Question: While debugging VS2012 I have found that I can no longer access variable values:
- - 'true'-

Restarting Visual Studio
Restarting my computer
Checking that the loaded modules shows debug symbols are loaded
Uninstalling the TeamCity plugin that I installed yesterday
Looking under Tools/Options/Debugging for anything obvious (and disabling other extensions that had been working fine)
EDIT: I've also tried creating a new solution.
I've also noticed that the call stack shows several blank lines where I presume there are supposed to be external method names (pictured above) - I'm not sure if this is relevant, but it is worth mentioning.
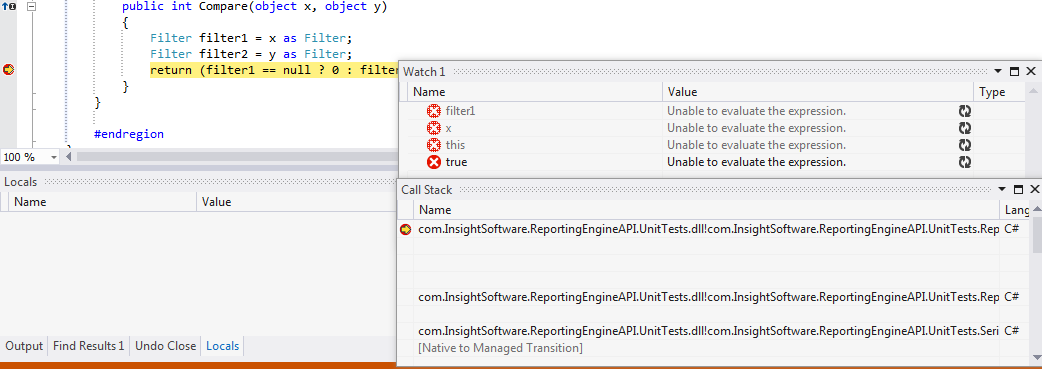
Answer: I've eventually managed to sort this out by myself - so I'll give my solution here in case anyone else has the same problem:
I found that in Tools->Options->Debugging->Symbols was pointing to an old NuGet symbol server. Somehow a wrong symbol server looked like it was taking down the entire Locals and Immediate Window systems.
Updating the symbol server fixed my problems.